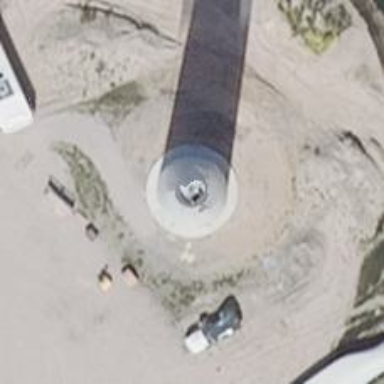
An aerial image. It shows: Wind turbine generator that utilizes wind as its source for generating electricity. It is of the horizontal axis type.